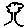
Label: tree